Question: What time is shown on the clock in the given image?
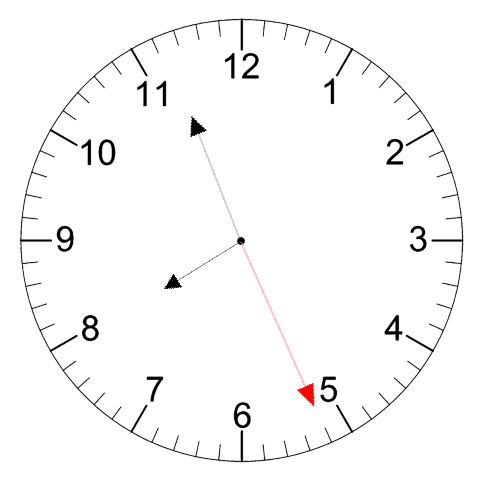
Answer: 07:56:26